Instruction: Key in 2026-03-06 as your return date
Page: home
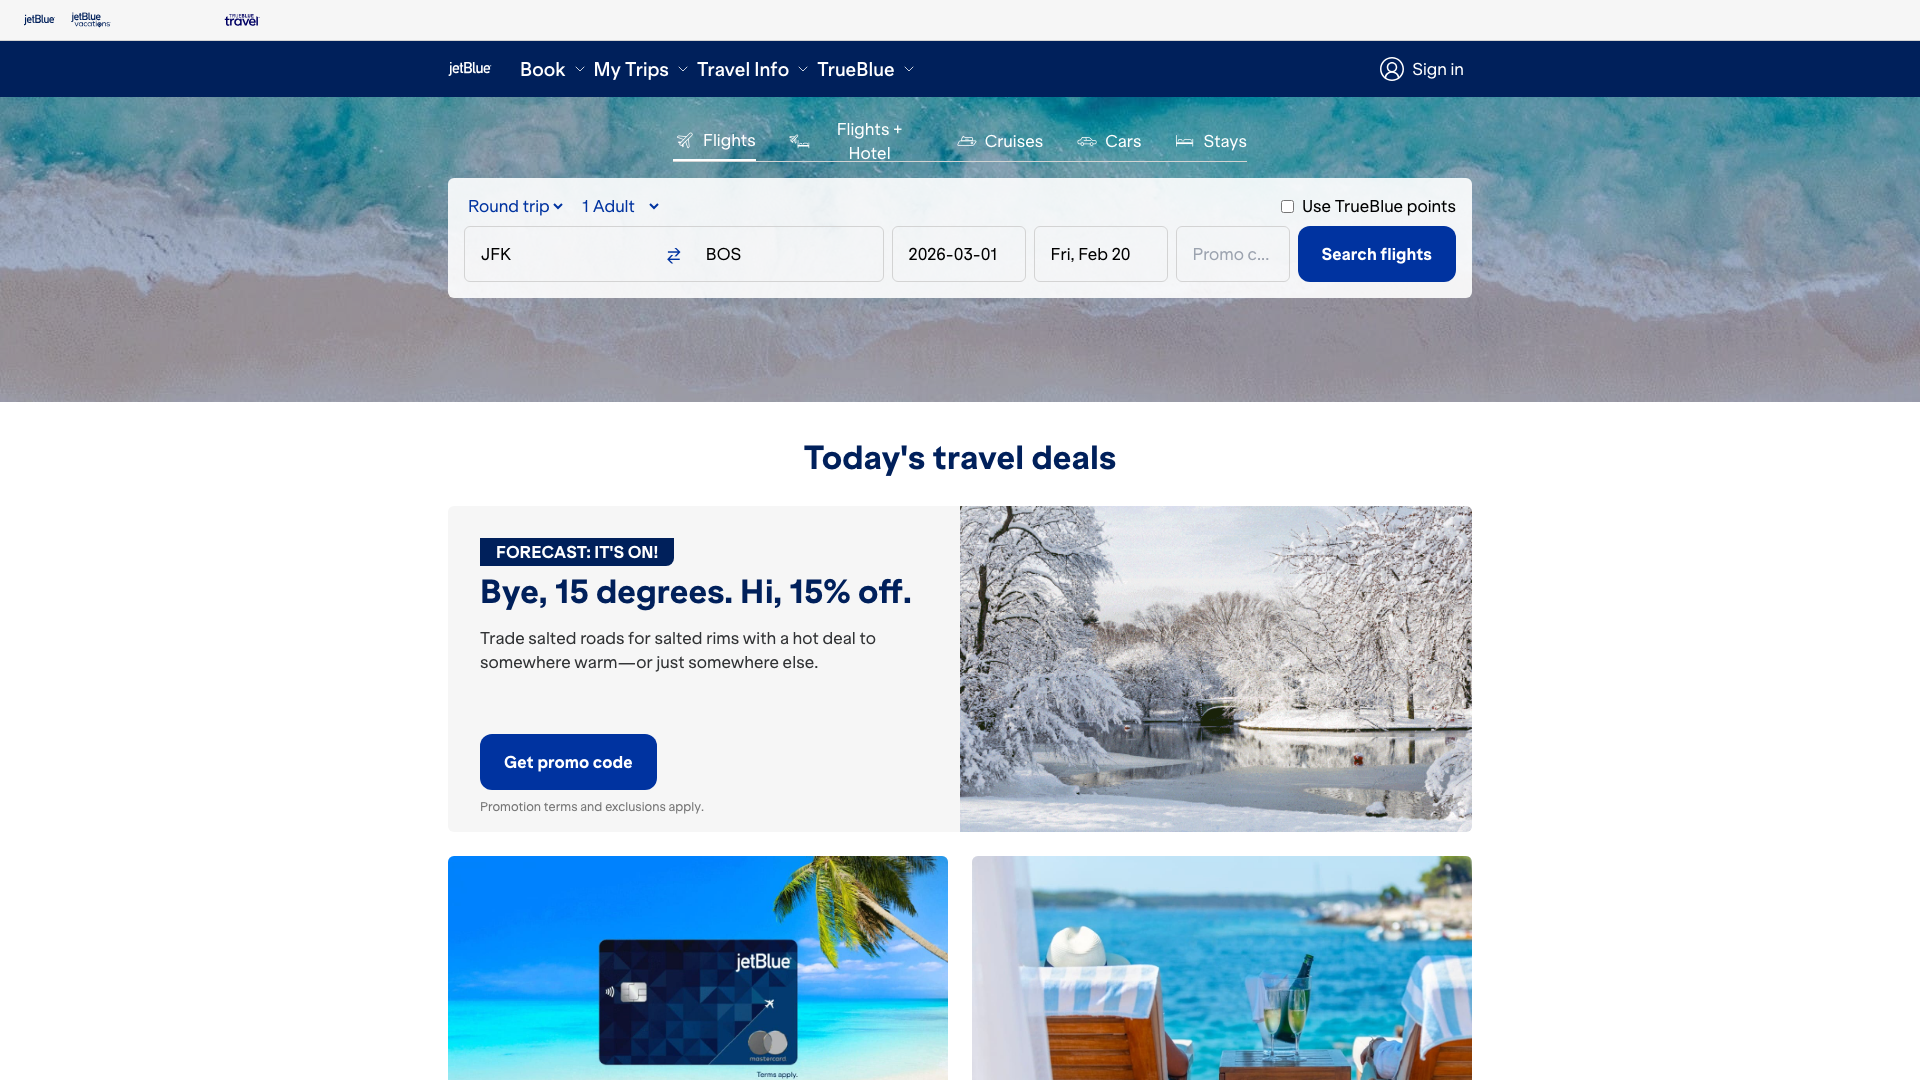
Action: type